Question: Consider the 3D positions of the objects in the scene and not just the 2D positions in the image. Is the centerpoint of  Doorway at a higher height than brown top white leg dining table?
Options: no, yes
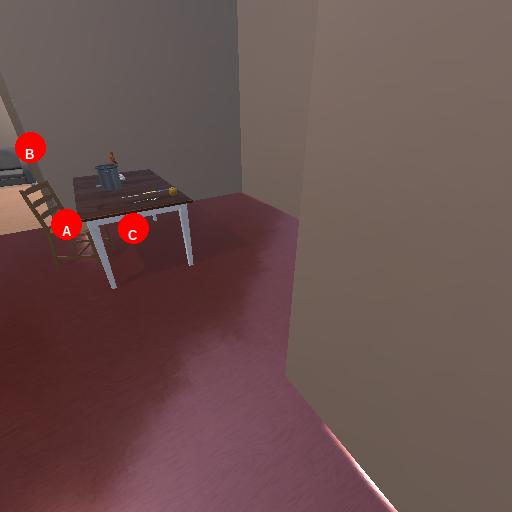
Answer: no